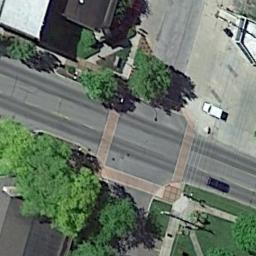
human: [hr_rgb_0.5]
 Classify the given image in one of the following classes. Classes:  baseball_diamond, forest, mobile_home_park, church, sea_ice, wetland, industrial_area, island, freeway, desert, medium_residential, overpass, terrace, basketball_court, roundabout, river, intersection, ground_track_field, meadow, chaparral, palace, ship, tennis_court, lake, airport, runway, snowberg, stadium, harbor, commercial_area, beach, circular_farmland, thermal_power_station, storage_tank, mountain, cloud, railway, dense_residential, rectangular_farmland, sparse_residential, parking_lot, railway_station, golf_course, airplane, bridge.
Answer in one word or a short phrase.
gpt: intersection